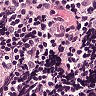
Metastatic tissue present: no